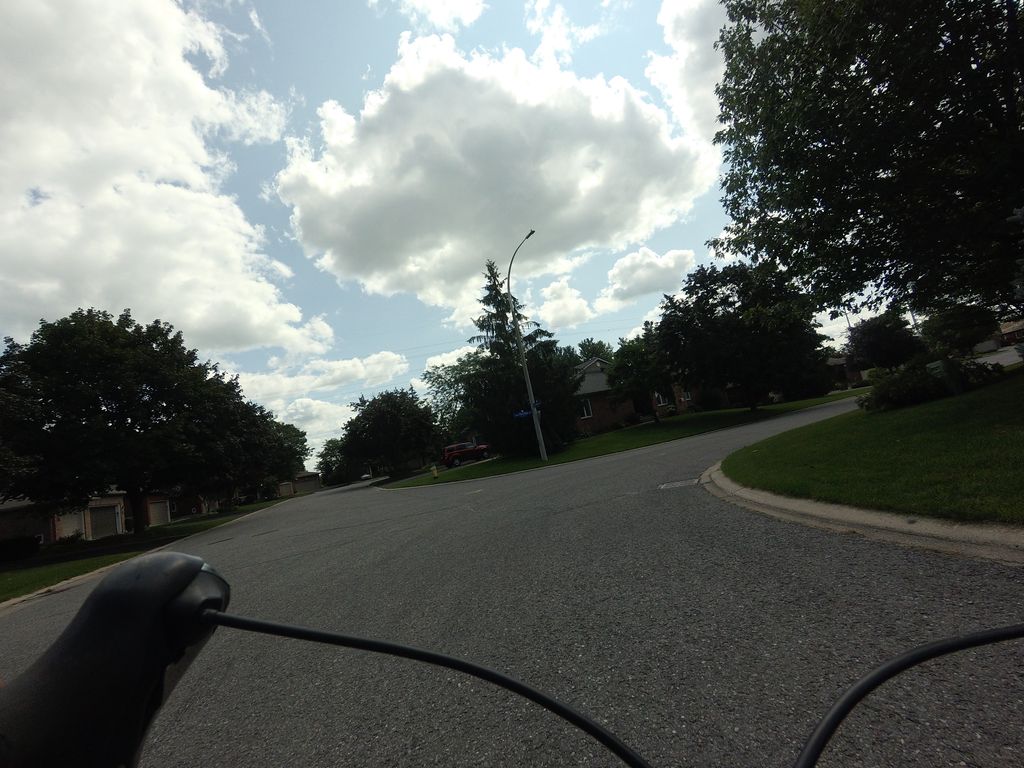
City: ottawa-gatineau